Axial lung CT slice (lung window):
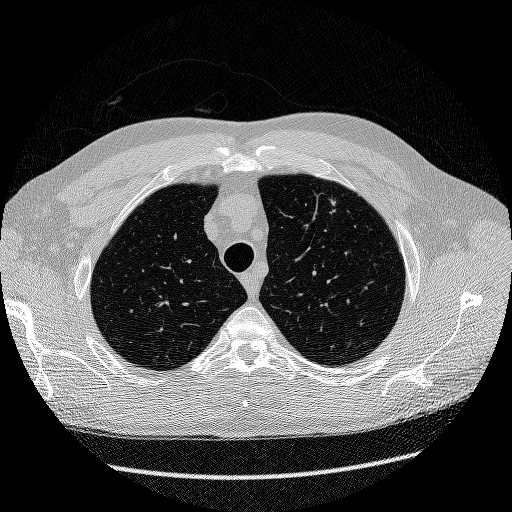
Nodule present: no